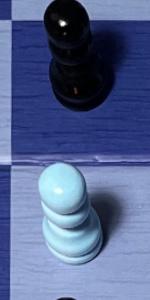
Label: Pawn_White